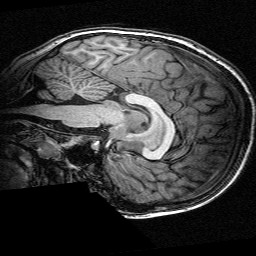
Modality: T1w
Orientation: sagittal
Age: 11
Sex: female
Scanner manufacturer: siemens
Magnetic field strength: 3 T
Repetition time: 2.3 s
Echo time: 0.00336 s